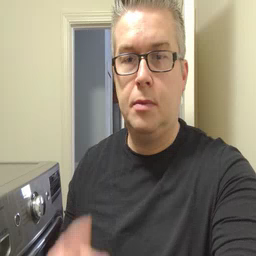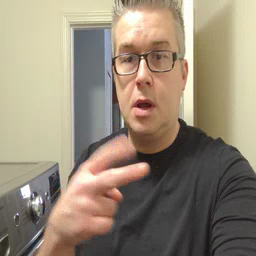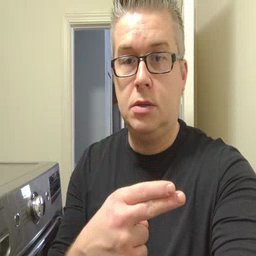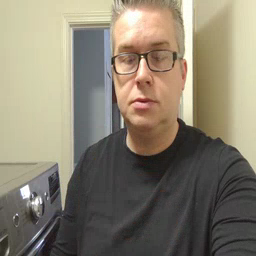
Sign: cut